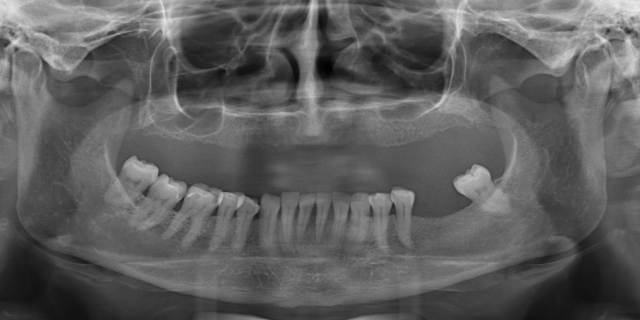
adult